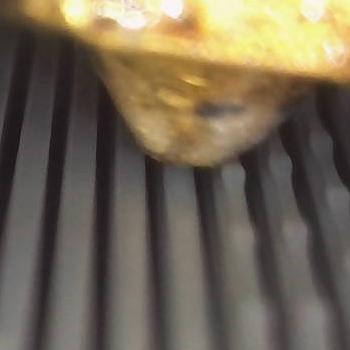
Flow rate: 37%